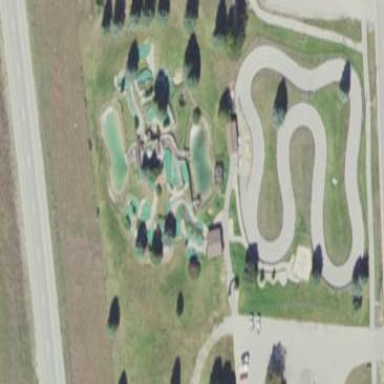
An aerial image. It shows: Miniature golf leisure land.